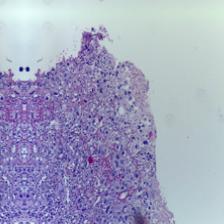
Diagnosis: OSCC